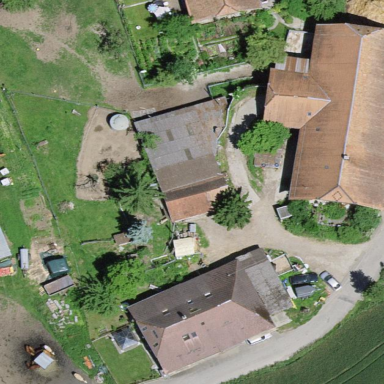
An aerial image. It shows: Rural barn.